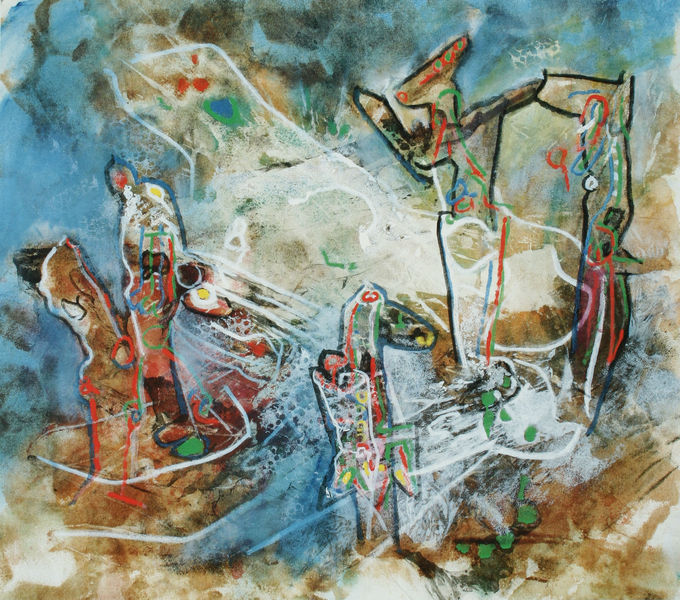
Titel: Lama lo llama, Flamme der Flamme
Künstler: Roberto Matta
Standort: Paris
Institution: Privatsammlung
Schlagwörter: blau, gemälde, weiß, aquarell, gelb, grün, ocker, braun, bunt, hintergrund, schwarz, zeichnung, rot, beige, malerei, mensch, öl, figur, umrisse, moderne, abstrakt, farben, modern, formen, linien, figuren, ölgemälde, striche, abstraktion, kreise, tupfen, flecke, cy twombly, weisse linien, ölgeälde